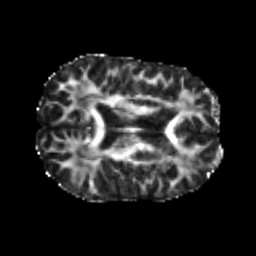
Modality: FA
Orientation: axial
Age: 22
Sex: male
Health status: healthy
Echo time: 0.074 s